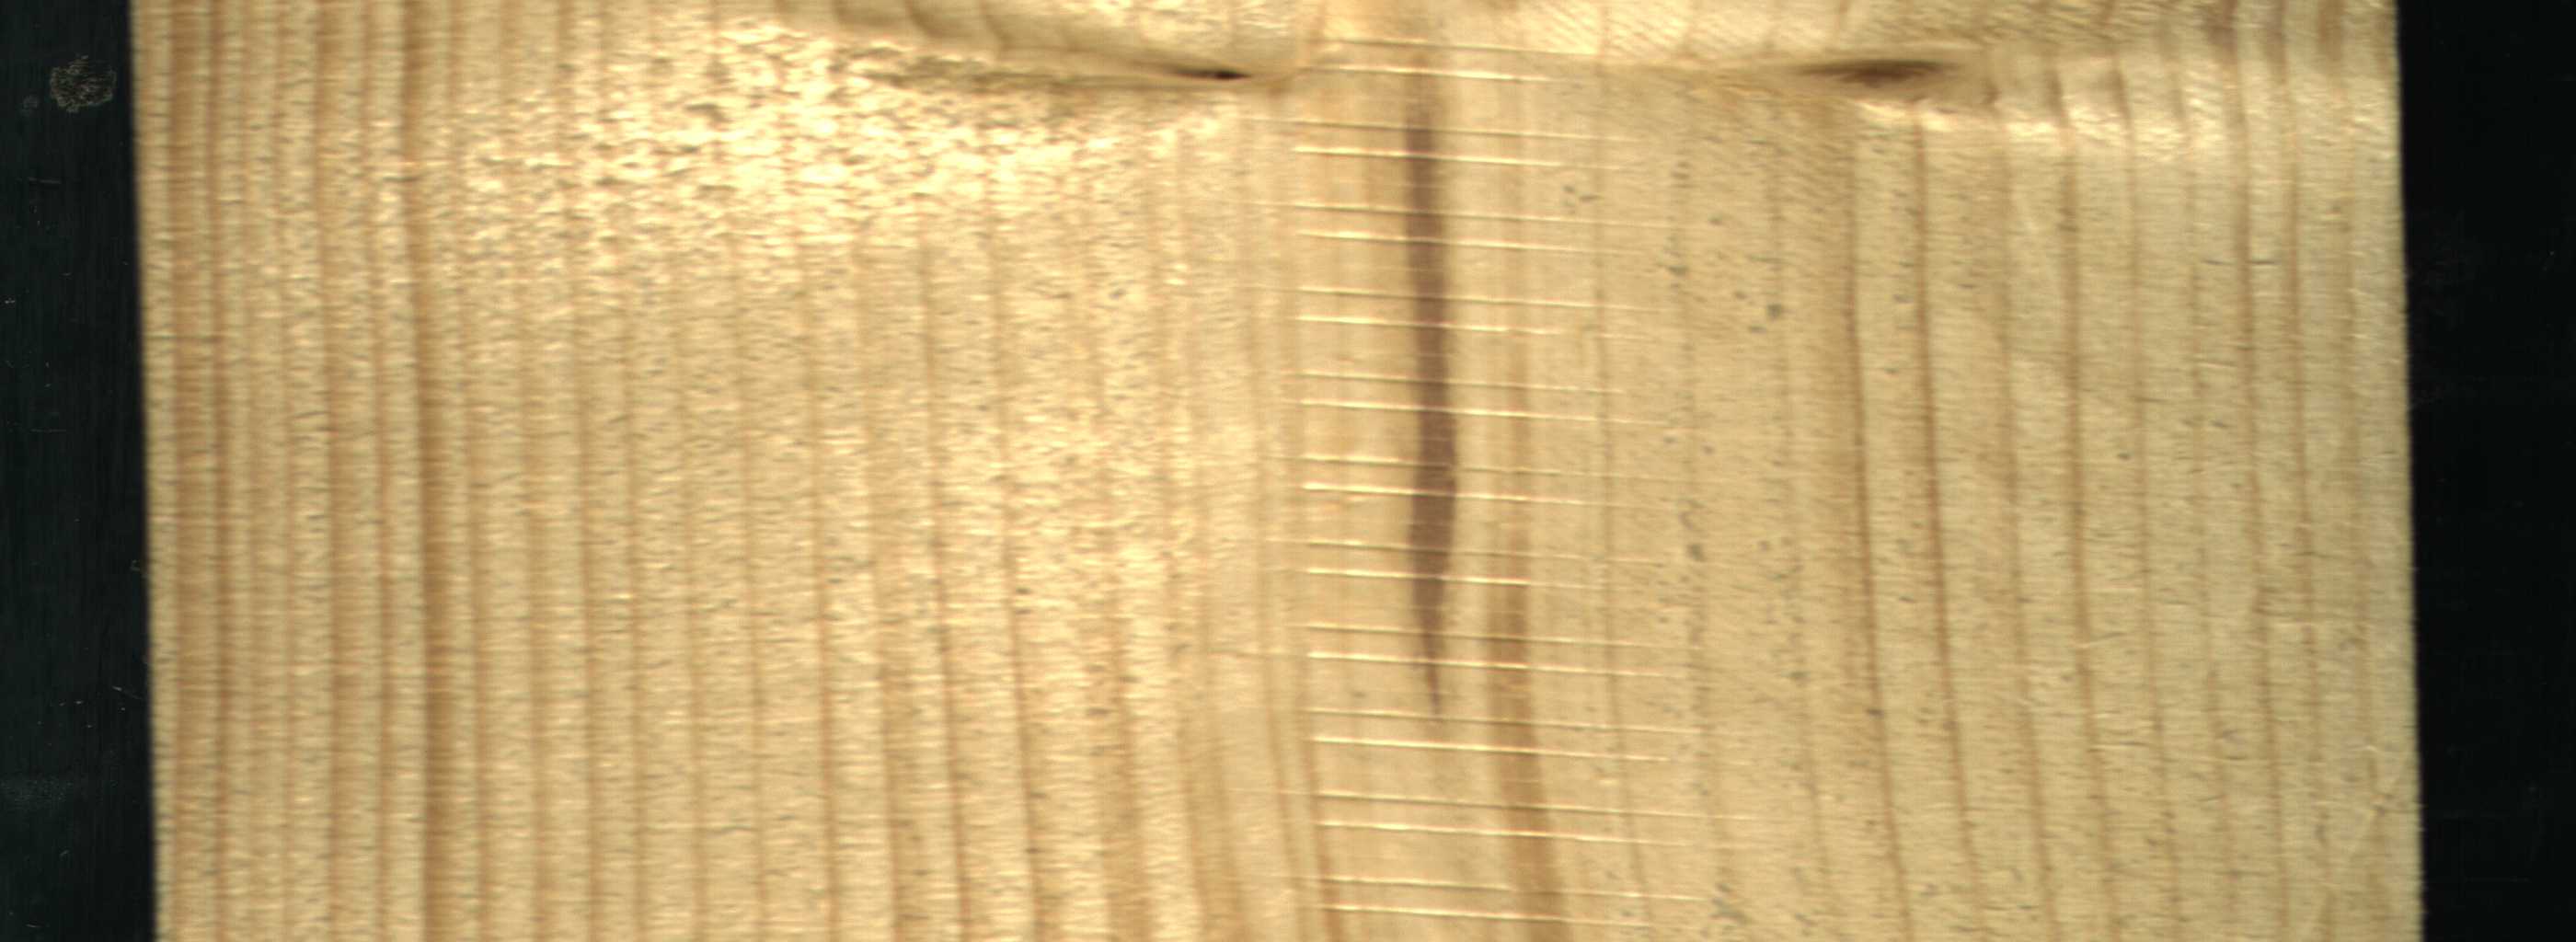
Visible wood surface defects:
Marrow
Dead_Knot
Live_Knot